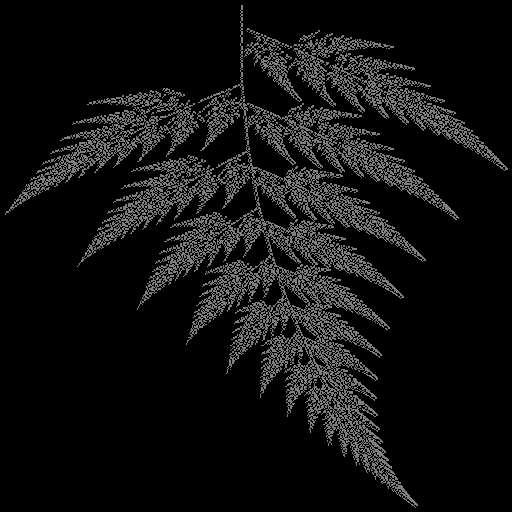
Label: spleenwort_fern